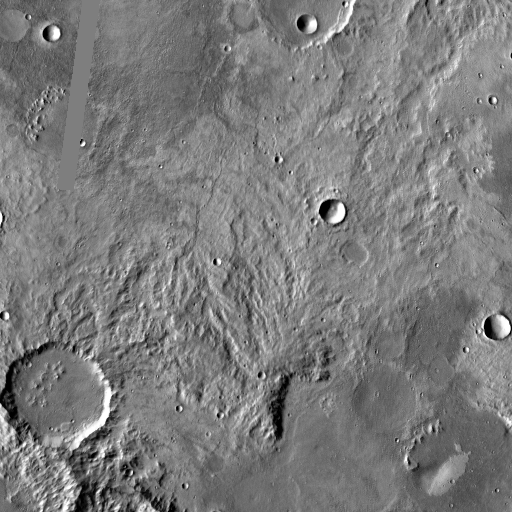
Crater classes present: Background, Other, Buried